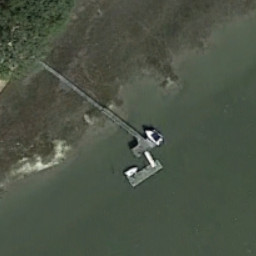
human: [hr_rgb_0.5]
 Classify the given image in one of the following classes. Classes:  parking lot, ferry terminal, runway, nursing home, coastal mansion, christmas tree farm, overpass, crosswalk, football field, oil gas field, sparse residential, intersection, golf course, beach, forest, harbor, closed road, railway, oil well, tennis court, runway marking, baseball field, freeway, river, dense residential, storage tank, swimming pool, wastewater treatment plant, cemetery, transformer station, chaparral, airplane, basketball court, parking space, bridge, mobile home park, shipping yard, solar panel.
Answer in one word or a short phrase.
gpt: ferry terminal